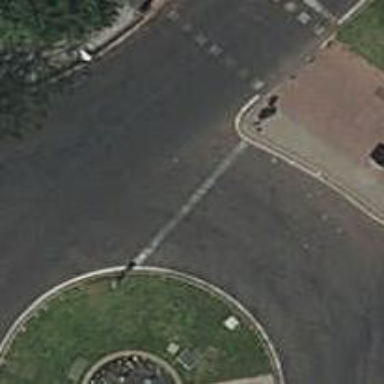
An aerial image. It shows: Tertiary road with asphalt surface. The road leads to circular junction.